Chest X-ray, AP view. Patient: 72 years old, sex F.
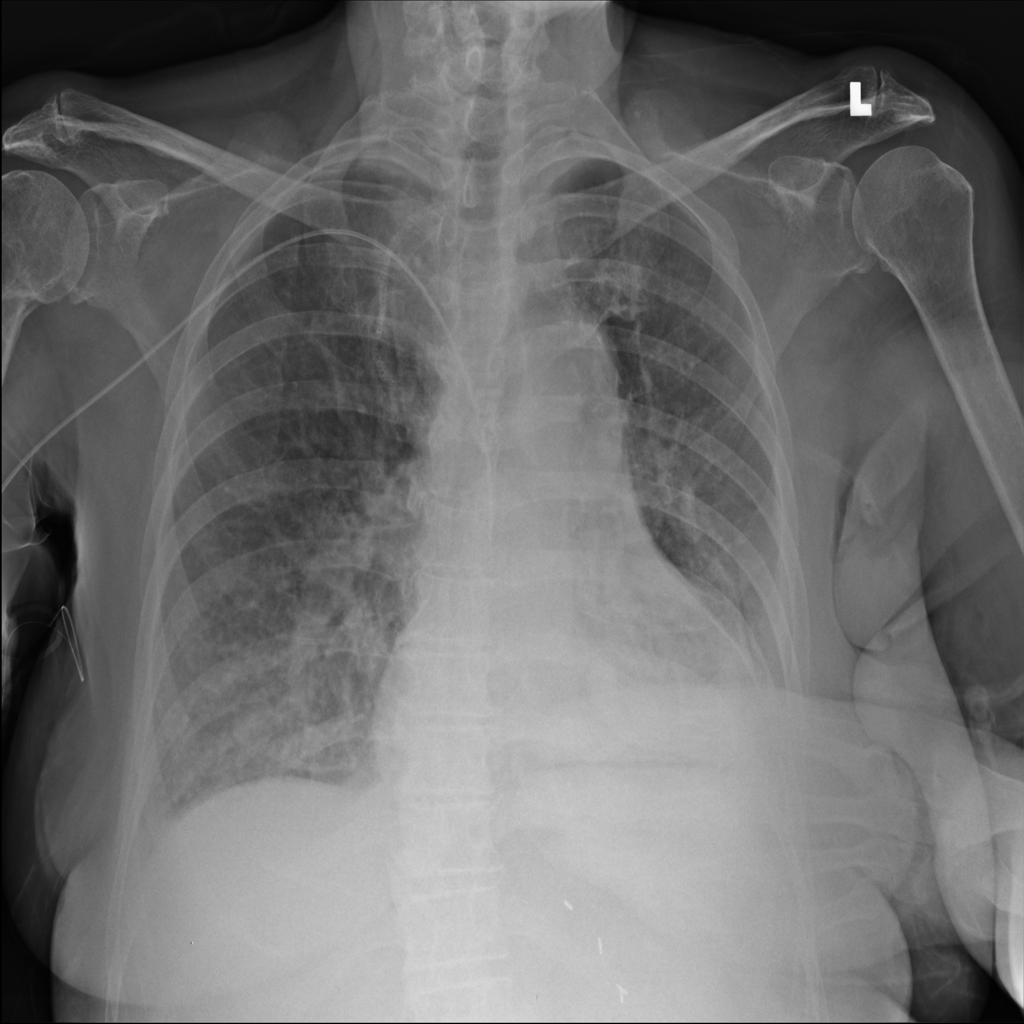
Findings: No Finding